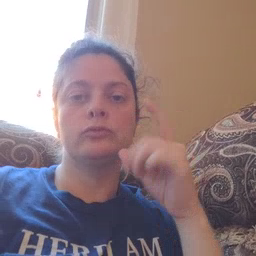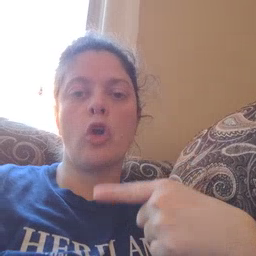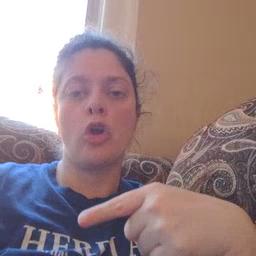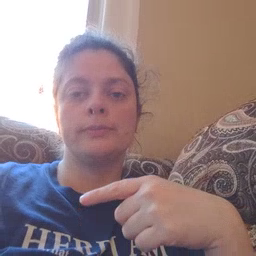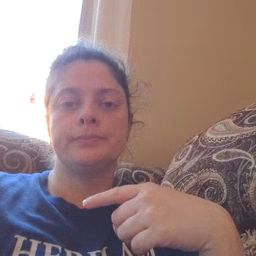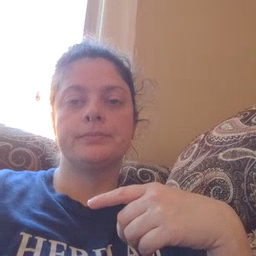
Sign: talk